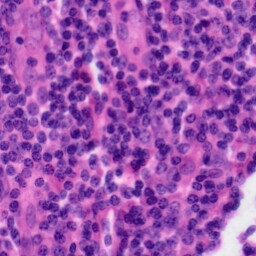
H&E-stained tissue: Tonsil